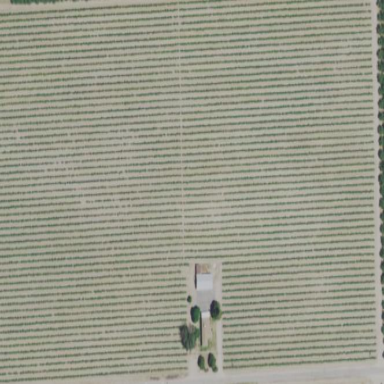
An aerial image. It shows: Vineyard growing grapes.